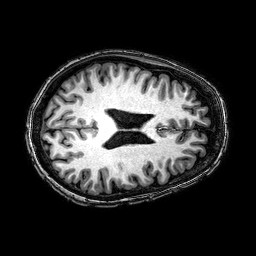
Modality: T1w
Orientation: axial